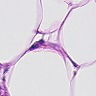
Metastatic tissue present: no